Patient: sex F, age 66
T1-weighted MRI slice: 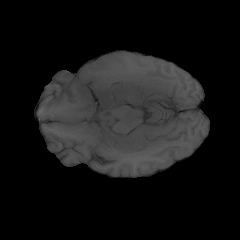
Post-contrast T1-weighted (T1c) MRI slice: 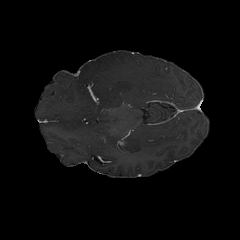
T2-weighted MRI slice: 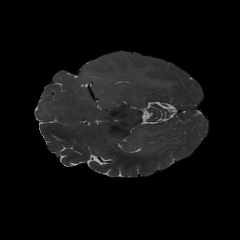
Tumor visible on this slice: yes
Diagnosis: Astrocytoma, IDH-wildtype
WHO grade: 2